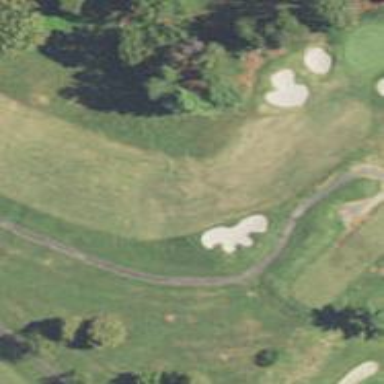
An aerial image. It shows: Golf hole.